Question: I have created the map using Gmaps.js and passed the location and near by places to it but its showing listings by yellowpages.ca whenever I click a place following picture explains the problem. I am new in Google maps api.

'''
var map;
var loc;
$(document).ready(function(){
map = new GMaps({
el: '#map',
lat: -12.043333,
lng: -77.028333,
zoom:15,
});
GMaps.geocode({
address: $('#address').val().trim(),
callback: function(results, status){
if(status=='OK'){
var latlng = results[0].geometry.location;
lat=latlng.lat();
lng=latlng.lng();
map.setCenter(latlng.lat(), latlng.lng());
map.addMarker({
lat: latlng.lat(),
lng: latlng.lng(),
icon:$('#mainPin').val().trim(),
});
loc=new google.maps.LatLng(latlng.lat(),latlng.lng());
}}});
});
function showplaces(place,urll){
map.removeMarkers();
GMaps.geocode({
address: $('#address').val().trim(),
callback: function(results, status){
if(status=='OK'){
var latlng = results[0].geometry.location;
map.setCenter(latlng.lat(), latlng.lng());
map.addMarker({
lat: latlng.lat(),
lng: latlng.lng(),
icon:$('#mainPin').val().trim(),
});
map.addLayer('places', {
location : loc,
radius : 500,
types : [place],
search: function (results, status) {
if (status == google.maps.places.PlacesServiceStatus.OK) {
for (var i = 0; i < results.length; i++) {
var place = results[i];
map.addMarker({
lat: place.geometry.location.lat(),
lng: place.geometry.location.lng(),
title : place.name,
icon:urll,
});
}
}
}
});
}
}
});
if(place=='shopping_mall')
{
GMaps.geocode({
address: $('#address').val().trim(),
callback: function(results, status){
if(status=='OK'){
var latlng = results[0].geometry.location;
map.setCenter(latlng.lat(), latlng.lng());
map.addMarker({
lat: latlng.lat(),
lng: latlng.lng(),
icon:$('#mainPin').val().trim(),
});
map.addLayer('places', {
location : loc,
radius : 500,
types : ['shoe_store','store','department_store'],
search: function (results, status) {
if (status == google.maps.places.PlacesServiceStatus.OK) {
for (var i = 0; i < results.length; i++) {
var place = results[i];
map.addMarker({
lat: place.geometry.location.lat(),
lng: place.geometry.location.lng(),
title : place.name,
icon:urll,
});
}
}
}
});
}
}
});
}
else if(place=='movie_theater')
{
GMaps.geocode({
address: $('#address').val().trim(),
callback: function(results, status){
if(status=='OK'){
var latlng = results[0].geometry.location;
map.setCenter(latlng.lat(), latlng.lng());
map.addMarker({
lat: latlng.lat(),
lng: latlng.lng(),
icon:$('#mainPin').val().trim(),
});
map.addLayer('places', {
location :loc,
radius : 500,
types : ['movie_theater','zoo','stadium','night_club'],
search: function (results, status) {
if (status == google.maps.places.PlacesServiceStatus.OK) {
for (var i = 0; i < results.length; i++) {
var place = results[i];
map.addMarker({
lat: place.geometry.location.lat(),
lng: place.geometry.location.lng(),
title : place.name,
icon:urll,
});
}
}
}
});
}
}
});
}
}
'''
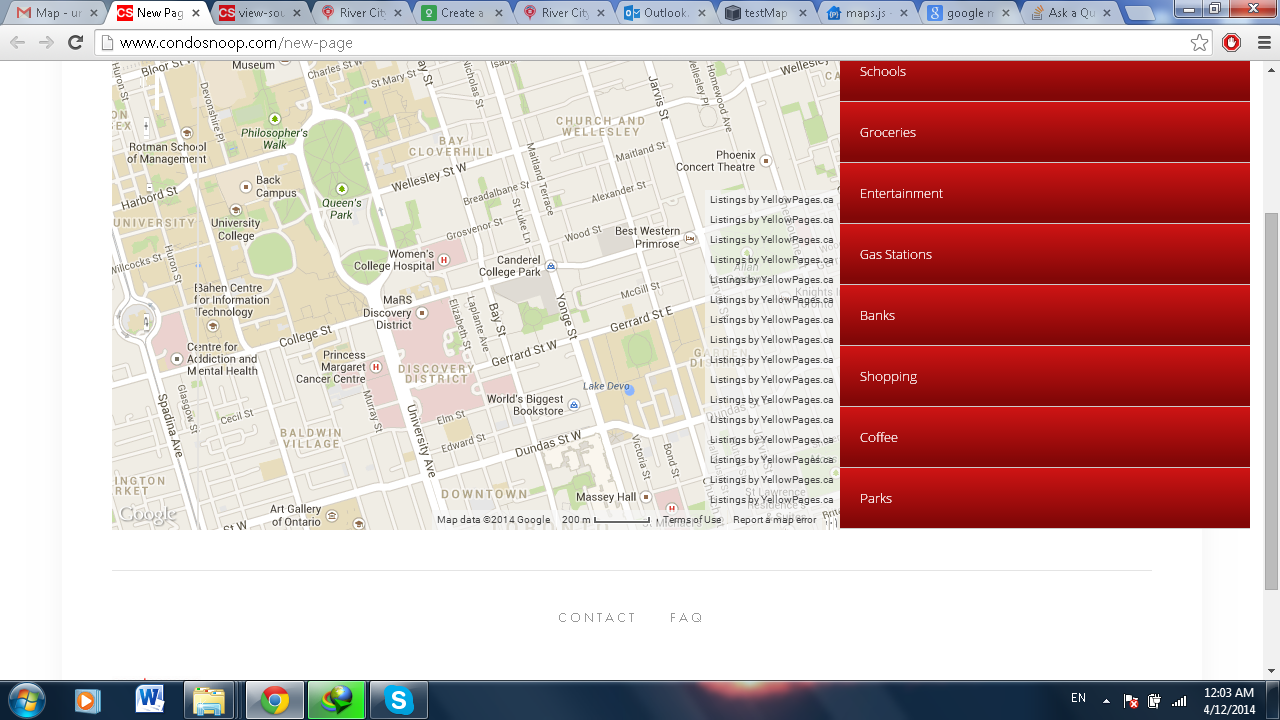
Answer: What you see there are the attributions, it's required to show them.
Of course it's not required to show them multiple times.
The issue is(you may call it bug, I would call it a bad implementation ... heaven knows why so many people use these 3rd-party maps-libraries which only introduce bugs instead of useful features).
The "bug": each time you call 'map.addLayer('places')' a new instance of 'google.maps.places.PlacesService' will be created. Each instance will print separate attributions.
Gmaps.js doesn't have options to:
- - 'placesService'
My suggestion would be to give up this "library" .
When you can't do without it check at the begin of 'showplaces' if there is an object 'map.singleLayers.places' . When it does it is the placesService-instance. Use this instance for a <URL>' .